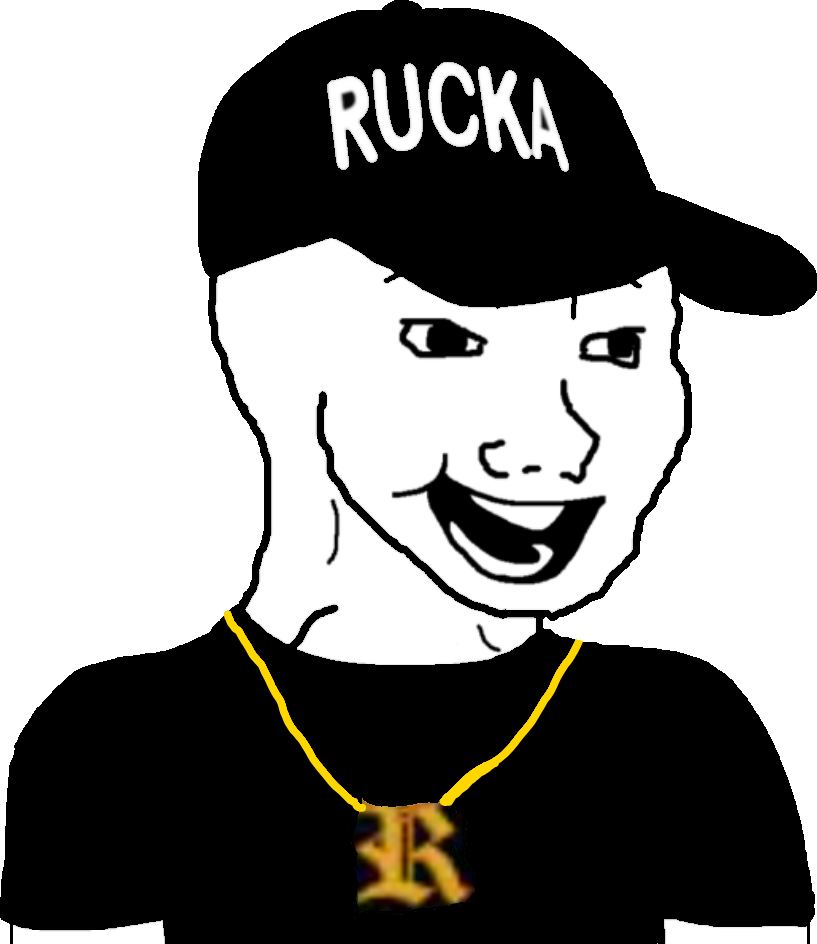
Label: 5_Bloomer